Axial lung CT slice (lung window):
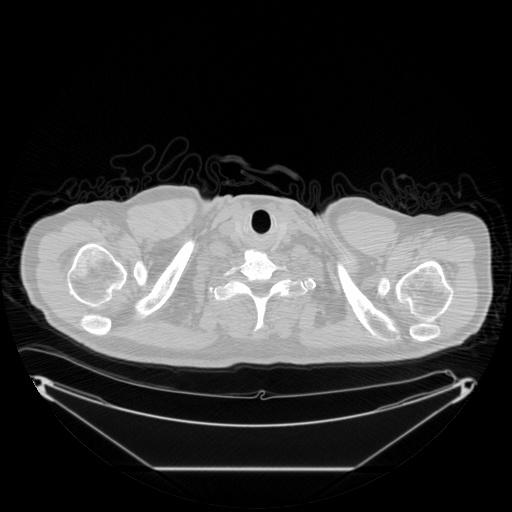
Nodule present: no